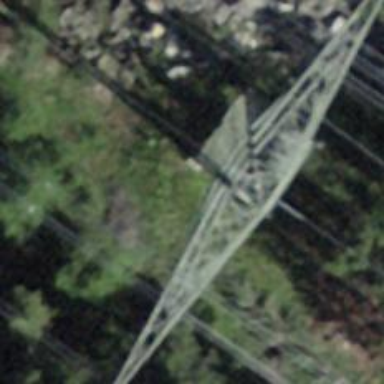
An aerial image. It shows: Power tower.